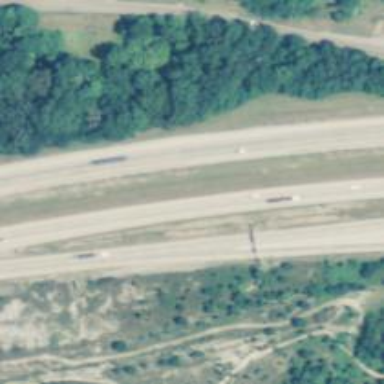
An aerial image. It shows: Motorway junction.